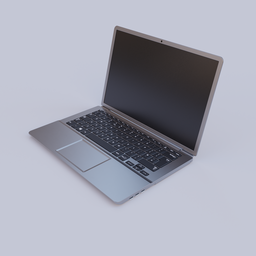
Label: electronics